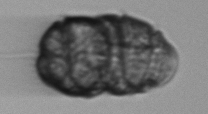
Label: Margalefidinium